Question: how can I make independent auto-width in list? Now if I set for in , expand to 100%. How can I reach that kind of autowidth like below?

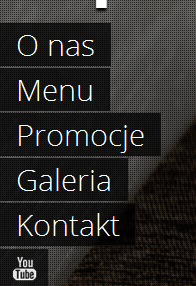
Answer: You can use 'float' and 'clear' properties:
'''
li {
background: #999;
clear:left;
float:left;
}
'''
<URL>